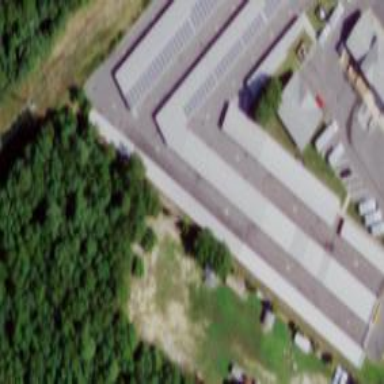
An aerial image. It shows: Building used for storage rental.